Question: I'm trying to draw a cigarette with the "ash" view being a percentage of the "smokeable" view. It needs to be a percentage because I am going to use a slider which will change the percentage of the "ash" view.
Here is what I want:

Here is my code:
'''
<LinearLayout
android:id="@+id/cigarette"
android:layout_width="match_parent"
android:layout_height="20dp"
android:layout_marginBottom="20dp"
android:orientation="horizontal">
<View
android:id="@+id/butt"
android:layout_width="0dp"
android:layout_height="match_parent"
android:layout_weight=".25"
android:background="#ff7700" />
<LinearLayout
android:id="@+id/smokeable"
android:layout_width="0dp"
android:layout_height="match_parent"
android:layout_weight=".75"
android:background="#cccccc"
android:orientation="horizontal">
<View
android:id="@+id/ash"
android:layout_width="0dp"
android:layout_height="match_parent"
android:layout_weight=".33"
android:background="#777777"
android:gravity="right" />
</LinearLayout>
</LinearLayout>
'''
In this example I want the ash to be 33% of the smokeable view. I can't figure out why this isn't working. Any help would be appreciated.
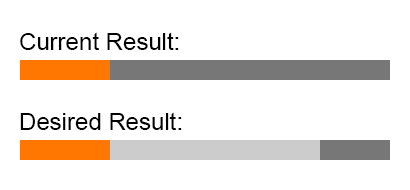
Answer: The inner 'LinearLayout' needs another child 'View' for the not-yet-consumed part of the cigarette. Its 'layout_weight' has to be 1 - 0.33 = 0.67 in your example (the sum of the weights of both siblings always has to be 1).
'''
<LinearLayout
android:id="@+id/cigarette"
android:layout_width="match_parent"
android:layout_height="20dp"
android:layout_below="@+id/titleText"
android:orientation="horizontal">
<View
android:id="@+id/butt"
android:layout_width="0dp"
android:layout_height="match_parent"
android:layout_weight=".25"
android:background="#ff7700" />
<LinearLayout
android:id="@+id/smokeable"
android:layout_width="0dp"
android:layout_height="match_parent"
android:layout_weight=".75"
android:orientation="horizontal">
<View
android:id="@+id/rest"
android:layout_width="0dp"
android:layout_height="match_parent"
android:background="#cccccc"
android:layout_weight=".67"
/>
<View
android:id="@+id/ash"
android:layout_width="0dp"
android:layout_height="match_parent"
android:layout_weight=".33"
android:background="#777777"
android:gravity="right" />
</LinearLayout>
</LinearLayout>
'''
Please note that while this will fix your code, the "nested weighted LinearLayout" approach isn't a good way to go, even if modern devices should not run into performance problems.
The <URL> involving a custom 'View' is much better because you need only one 'View', not two 'ViewGroup's plus three 'View's. You have one method to easily change the percentage, plus all the calculating and drawing parts are nicely encapsulated.